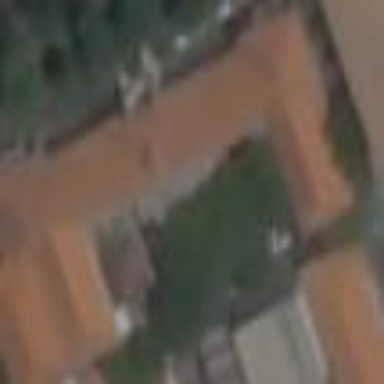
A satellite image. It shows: School building with tile roof.